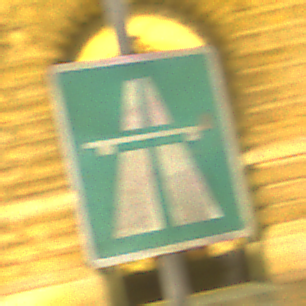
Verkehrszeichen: Autobahn
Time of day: Night
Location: Outdoor (Urban)
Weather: Overcast
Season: NotSpecified
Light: Artificial